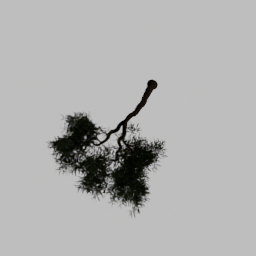
Label: nature